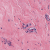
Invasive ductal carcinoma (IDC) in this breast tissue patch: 1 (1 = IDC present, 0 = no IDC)